Question: the problem is happening when i click build apk.i cannot resolve the problem.please help me out.i will be thankful to you...thanks in advance. here is some necessary photos.
C:\Users\STAR.android\build-cache\57f0d2054ad5c8607eba417fe51bc17e246b7c74\output\res\values-in\values.xml

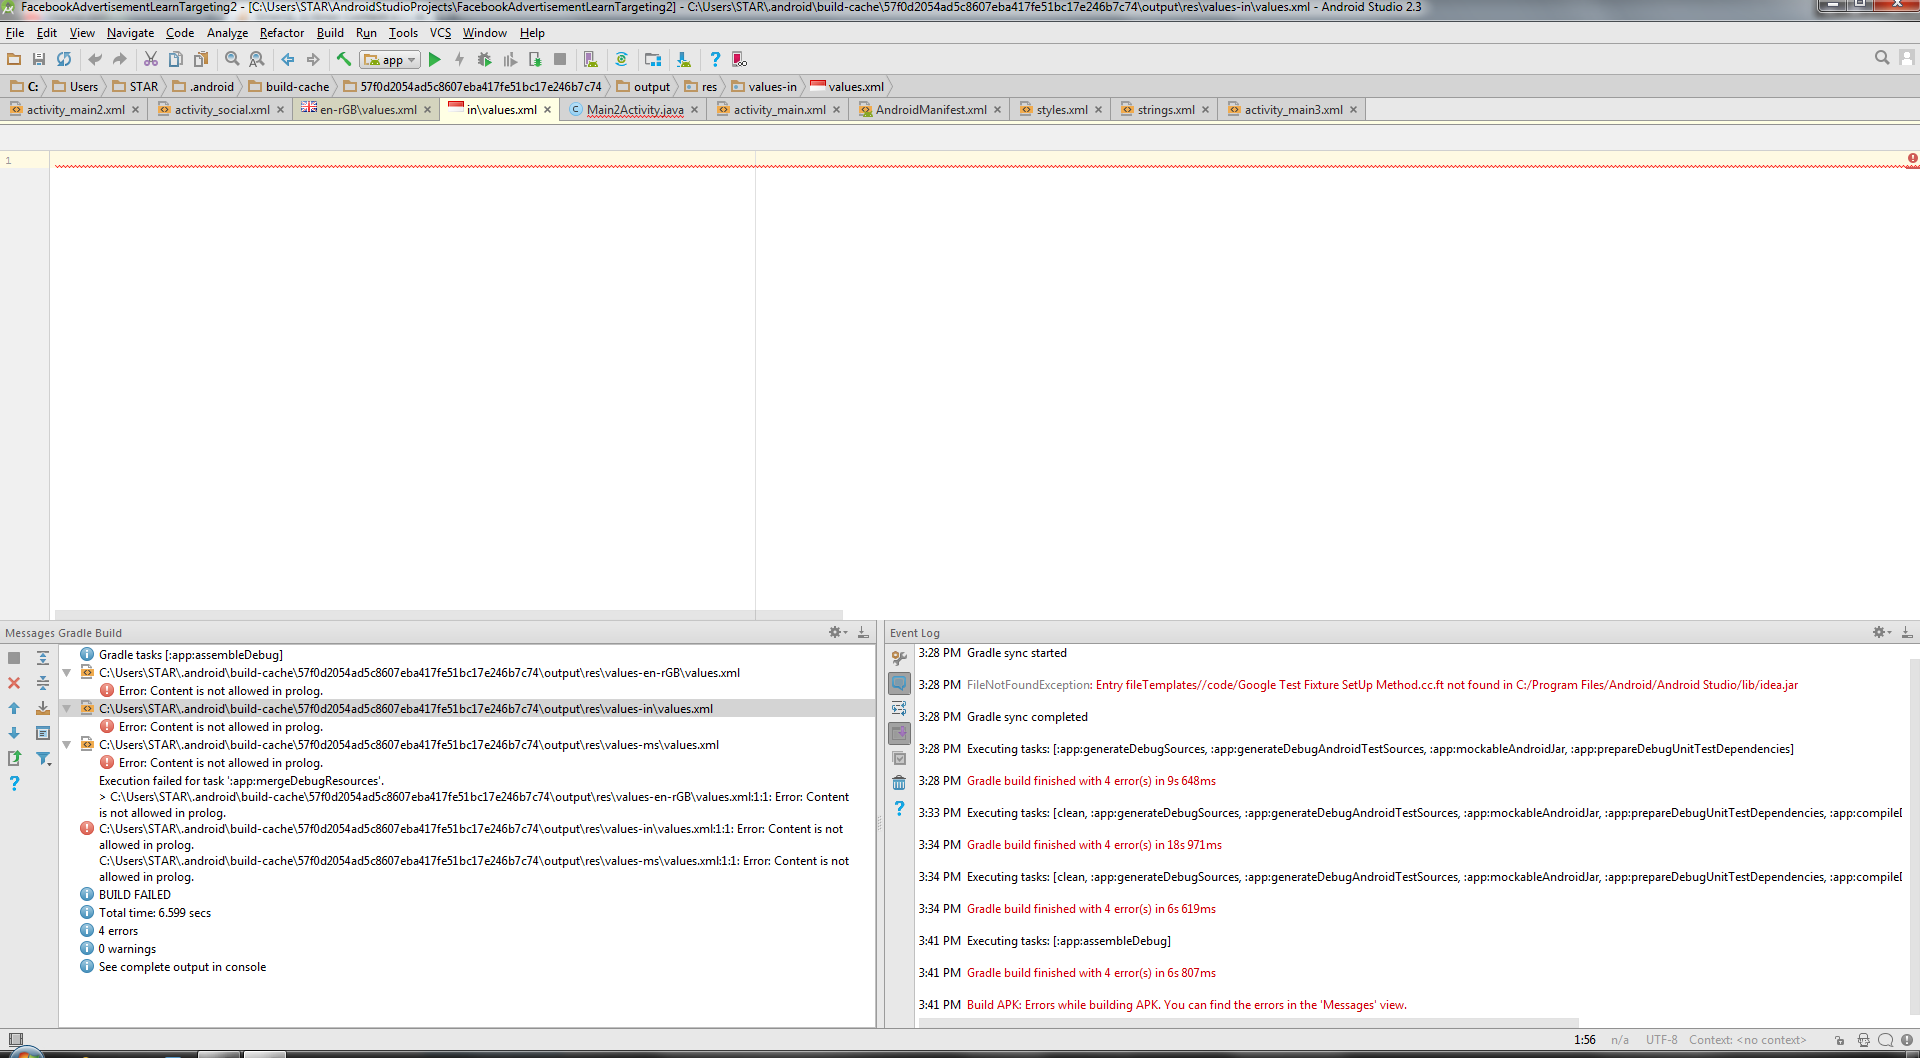
Answer: From the screenshot you provide the problem arises from values.xml files inside res/values folder, which should not be there. values is the name of your folder(s) inside which you put strings.xml, colors.xml, styles.xml.